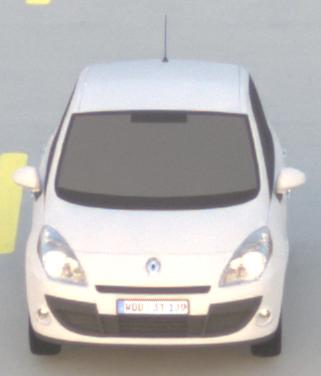
Make: Renault
Model: Scénic 1.6 16V 110
Detailed model: Scénic (III)
Model produced from: 2009/06
Model produced until: 2010/08
Doors: 5
Color: white
Road condition: dry road
Daytime: sunrise or sunset
Contrast: low contrast